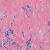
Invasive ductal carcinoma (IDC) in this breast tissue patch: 1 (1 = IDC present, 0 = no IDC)